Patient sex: M
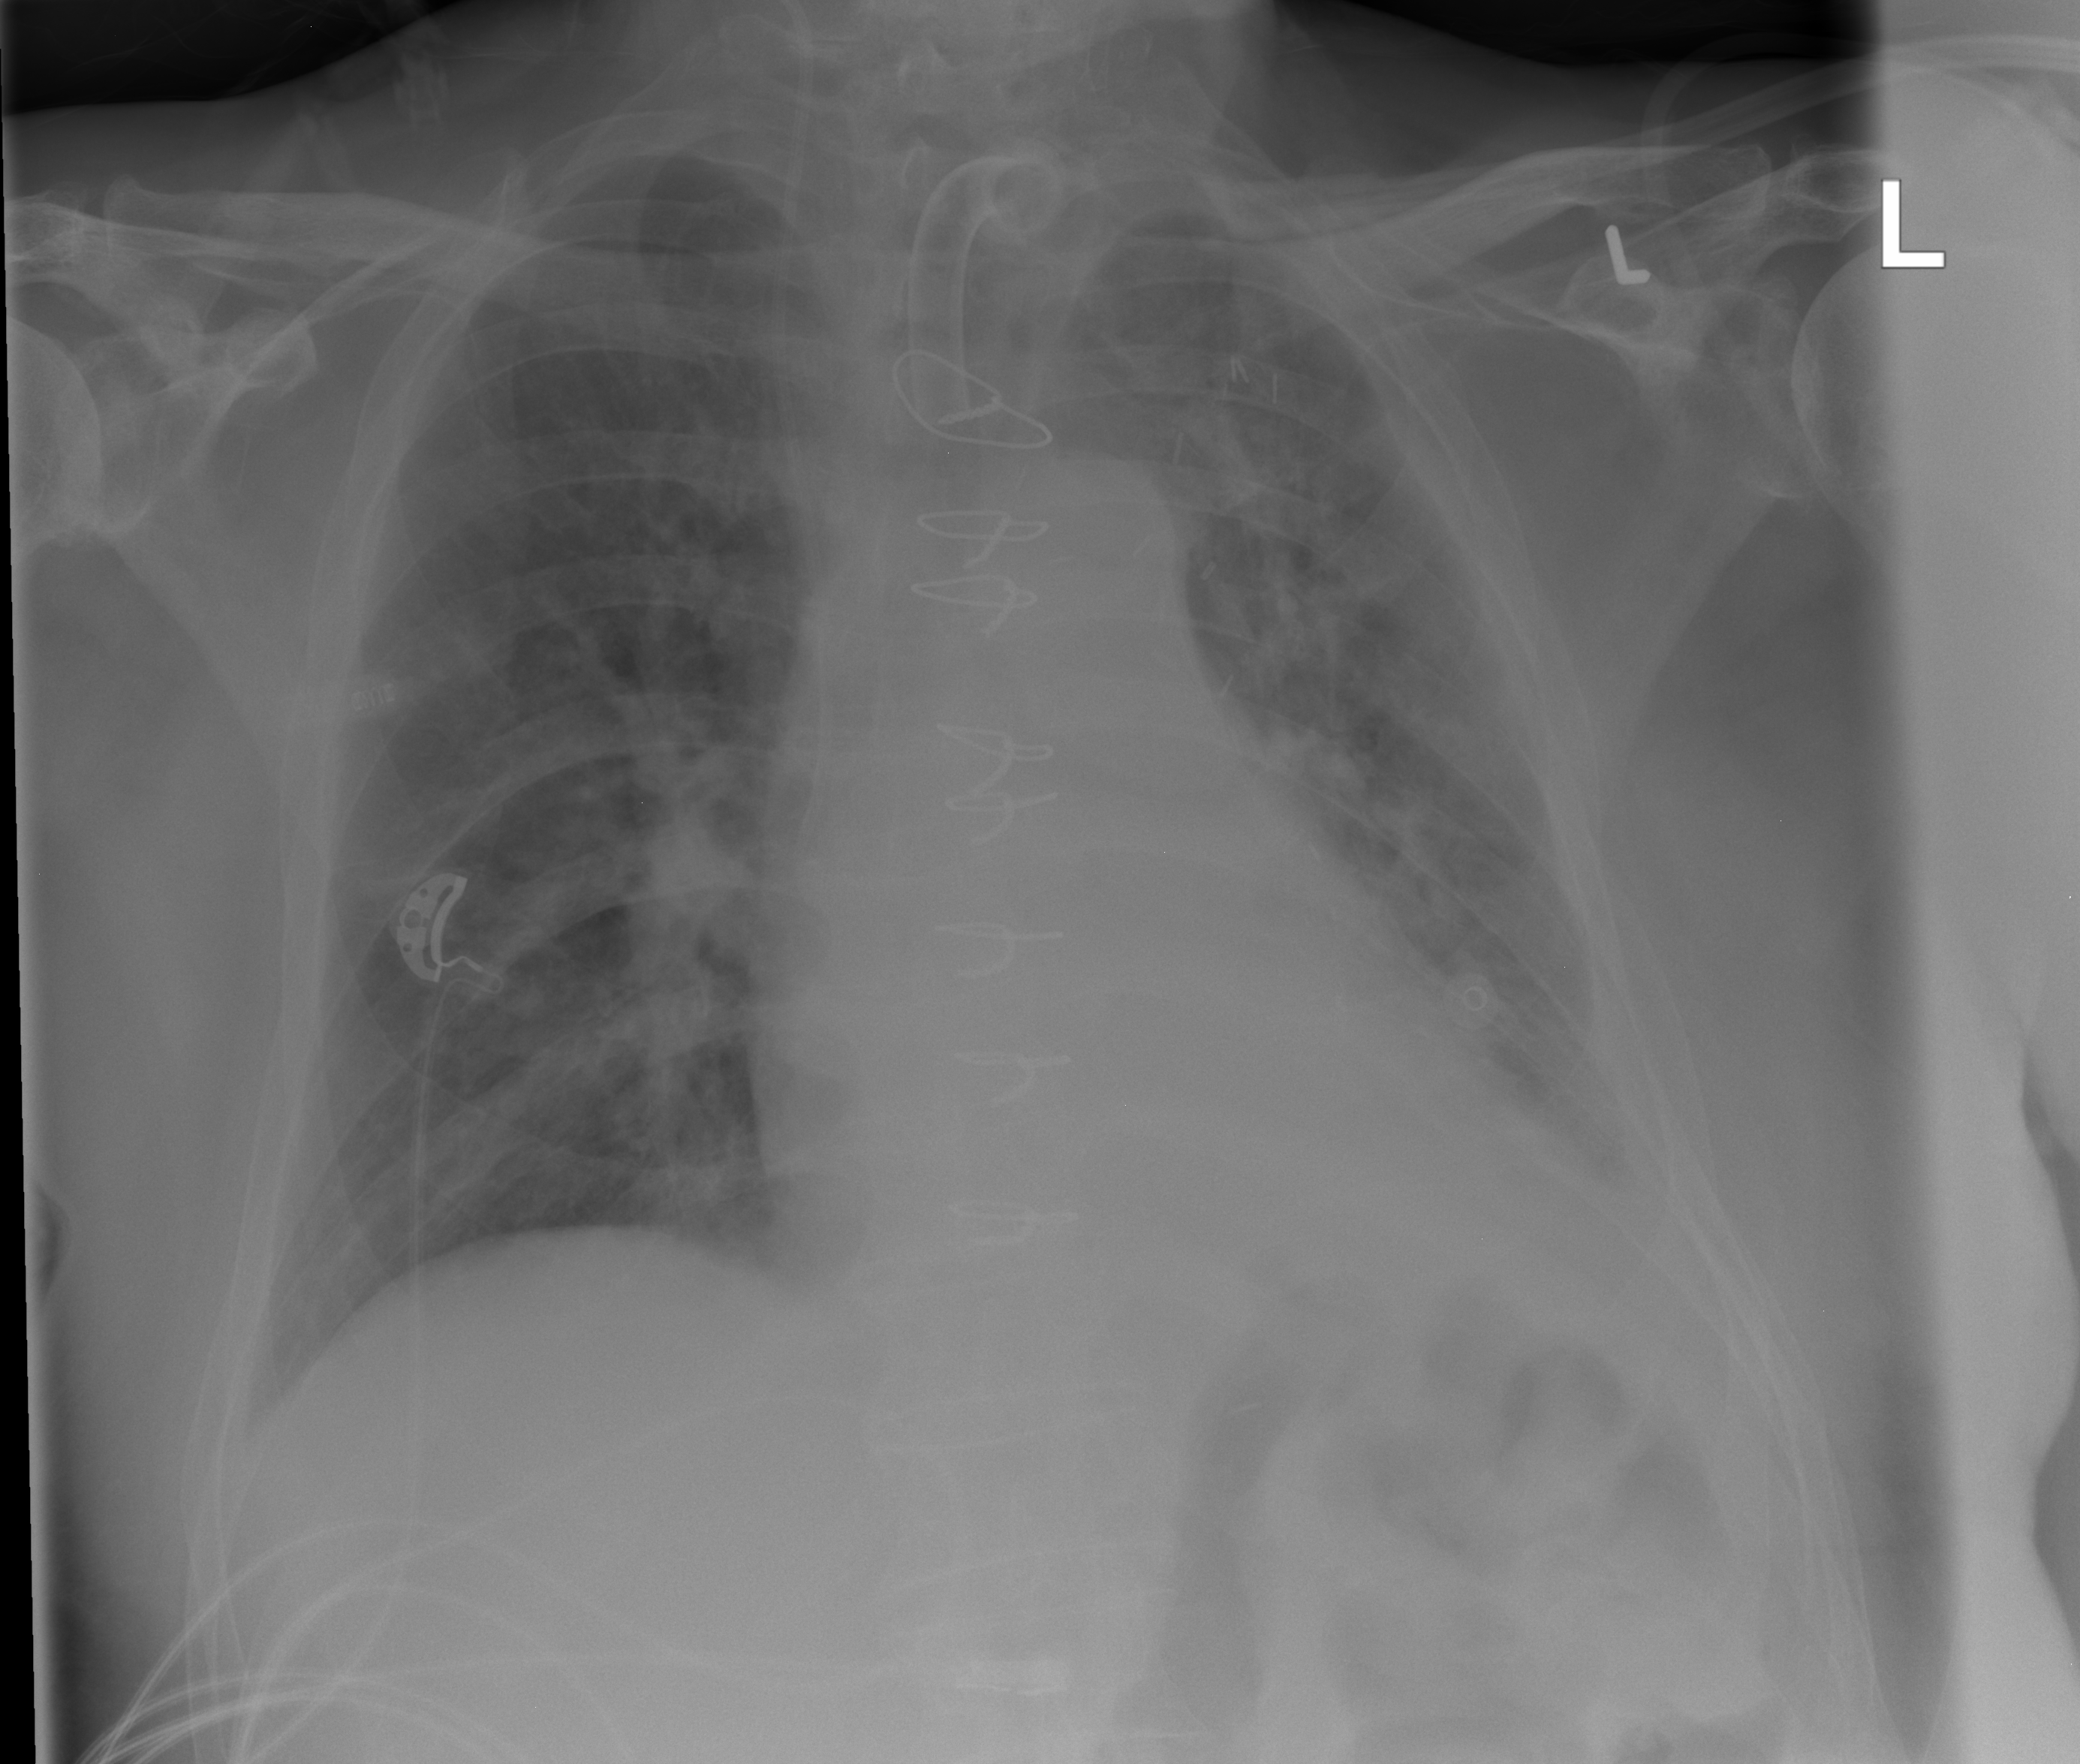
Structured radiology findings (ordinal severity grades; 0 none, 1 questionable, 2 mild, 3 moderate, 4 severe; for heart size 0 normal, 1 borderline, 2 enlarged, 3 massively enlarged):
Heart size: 1
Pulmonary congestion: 0
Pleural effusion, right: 0
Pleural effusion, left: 2
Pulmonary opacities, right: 0
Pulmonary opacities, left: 1
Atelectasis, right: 0
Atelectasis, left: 2